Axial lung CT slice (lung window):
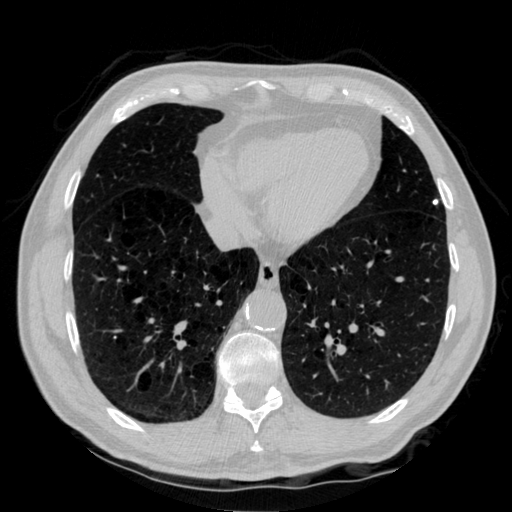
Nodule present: yes
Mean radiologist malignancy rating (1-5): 1